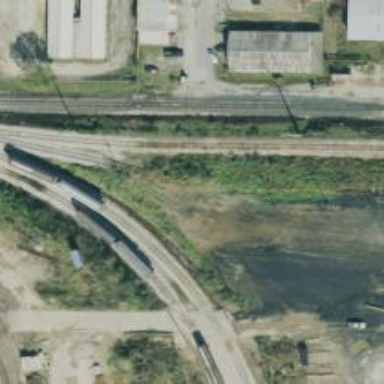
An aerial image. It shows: Rail spur service.